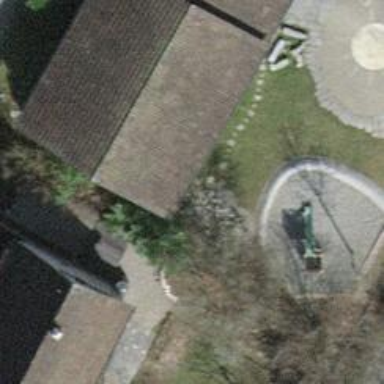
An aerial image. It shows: Kindergarten building.